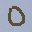
Label: 0